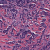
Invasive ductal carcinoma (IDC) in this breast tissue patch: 1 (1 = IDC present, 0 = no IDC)